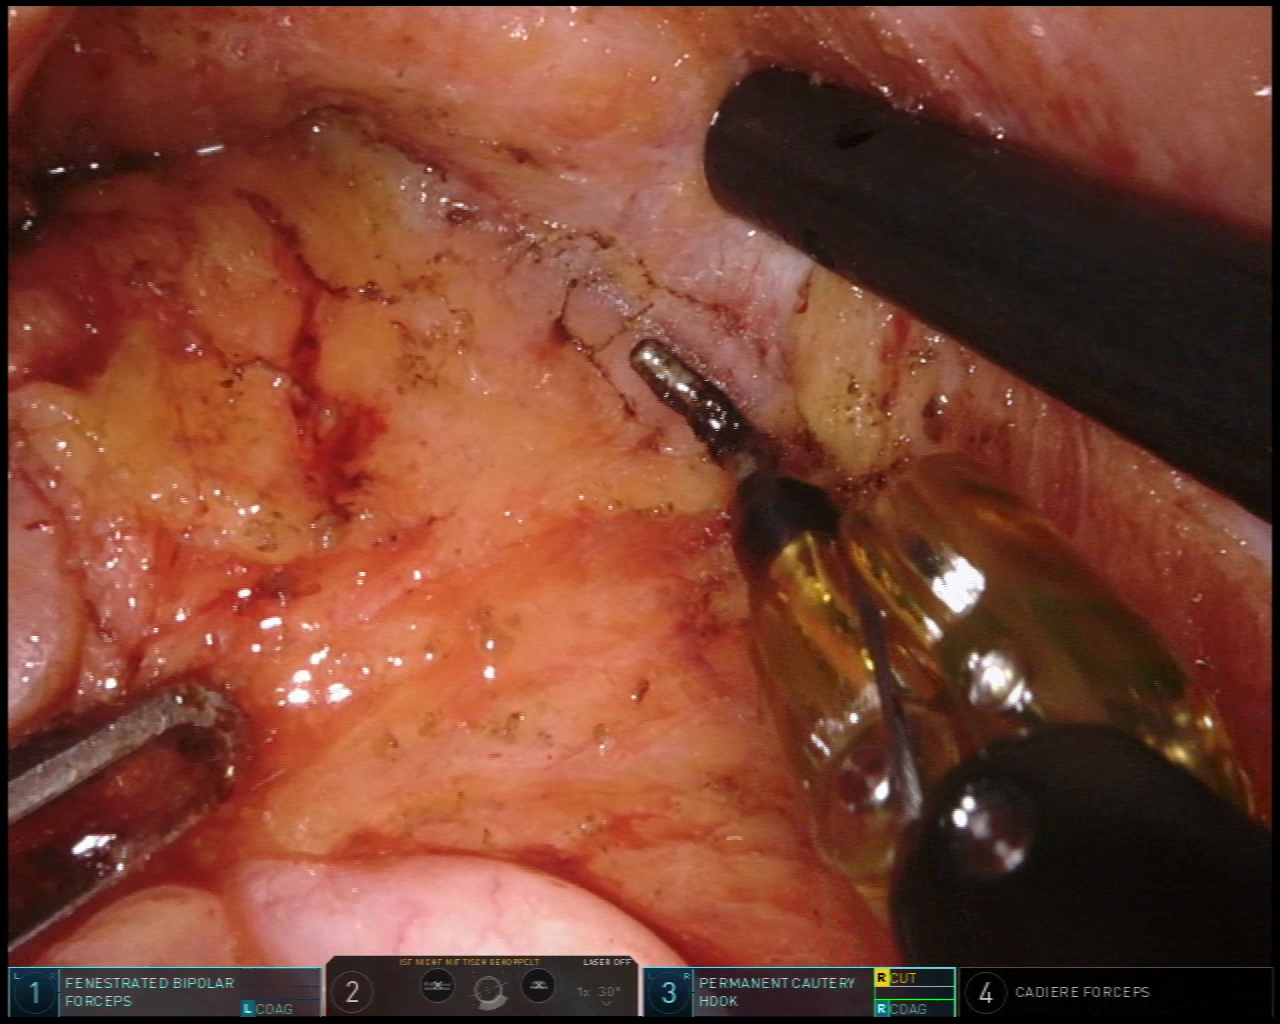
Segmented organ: vesicular_glands
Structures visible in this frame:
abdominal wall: no
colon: no
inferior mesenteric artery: no
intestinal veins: no
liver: no
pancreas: no
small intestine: no
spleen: no
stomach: no
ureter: no
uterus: no
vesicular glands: yes